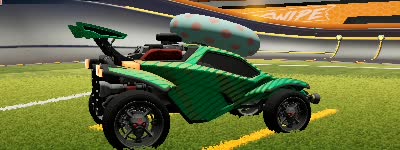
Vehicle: octane